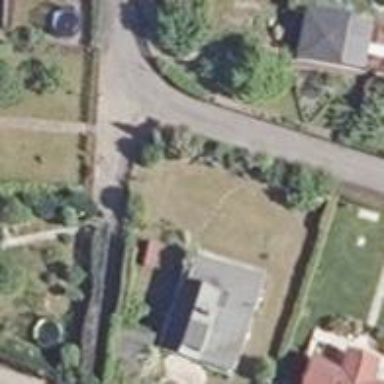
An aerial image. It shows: Plot in the allotments.